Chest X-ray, AP view. Patient: 50 years old, sex M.
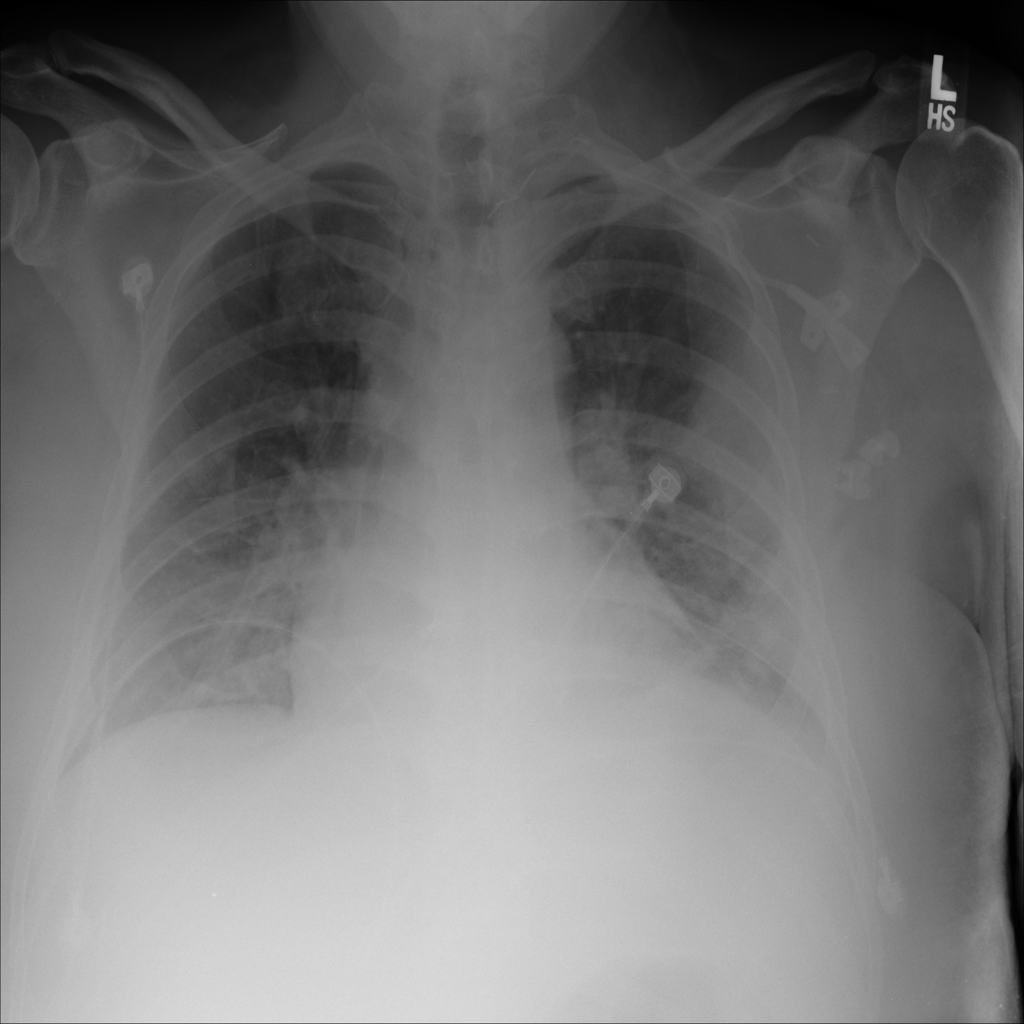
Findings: Atelectasis, Effusion, Infiltration